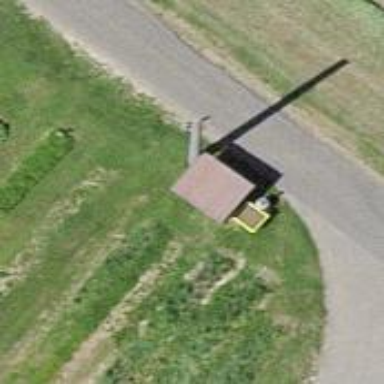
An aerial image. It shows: Power pole.